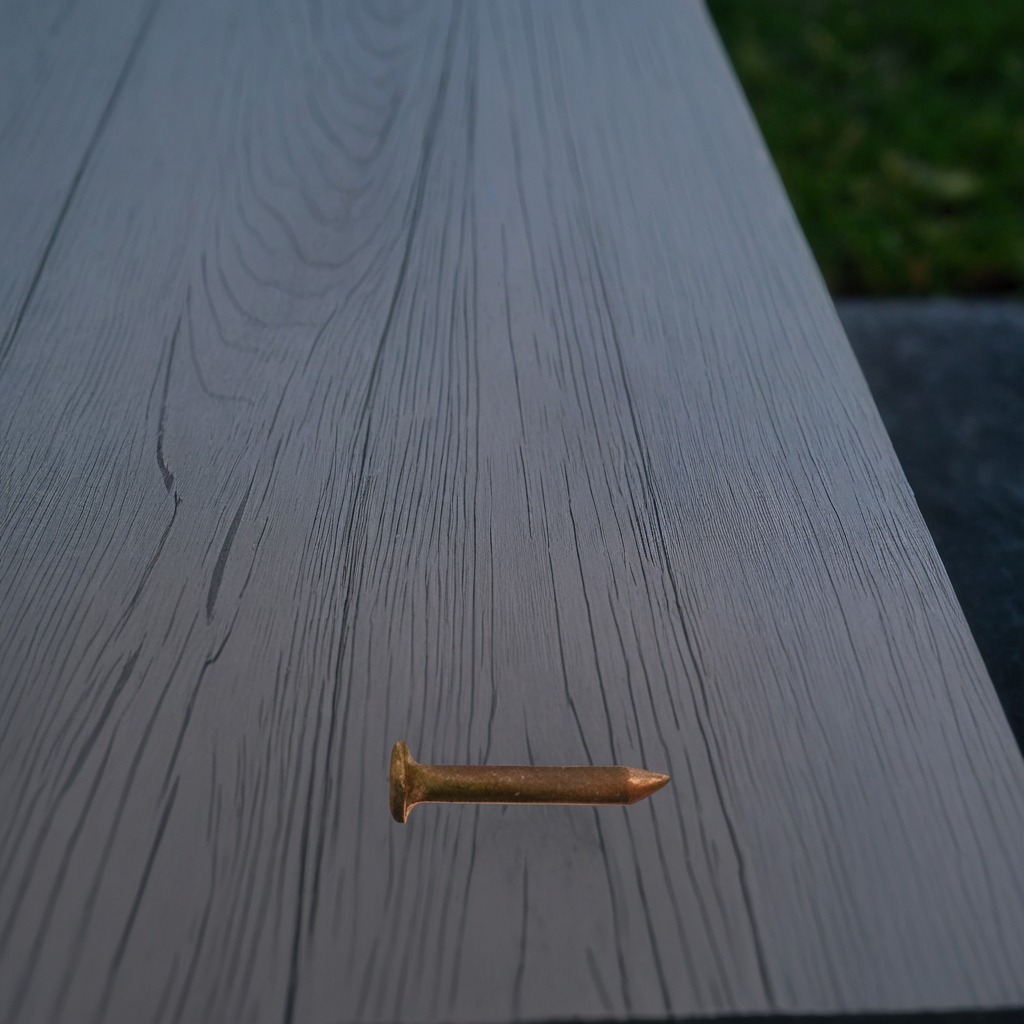
An iron nail is lying on the table.